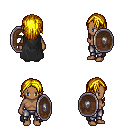
a pixel art fantasy rpg character, female body template, human, dark skin, black cape, metal pants, blonde long hairstyle, shield, four views (front, back, left, right), 2x2 character sprite sheet, small pixel art, hard edges, no anti-aliasing